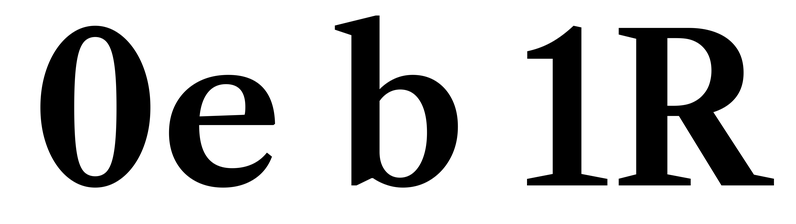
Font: LibreCaslonText_SemiBold